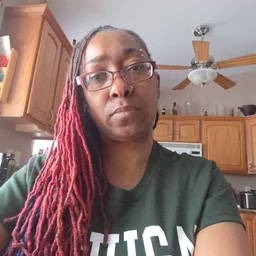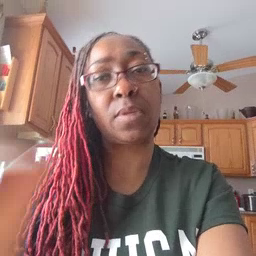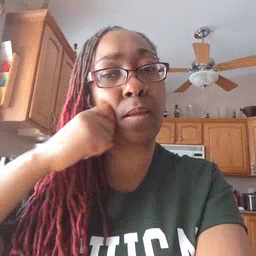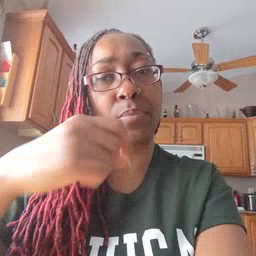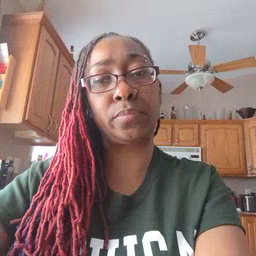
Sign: apple